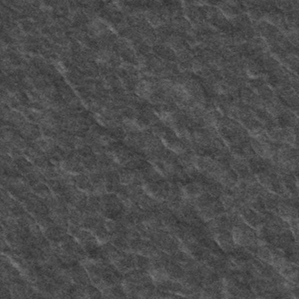
Label: frost